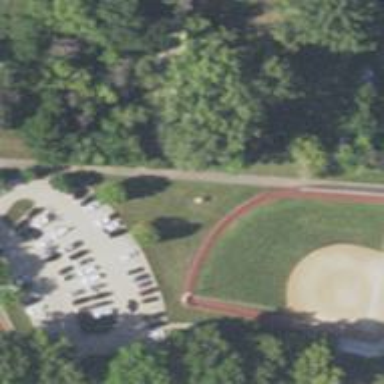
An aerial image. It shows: Softball pitch for leisure land activities.